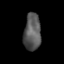
Tissue: lung
Cell type: Epithelial cells
Senescence score: 0.2003
Nuclear area (px): 615
Mean DAPI intensity: 88.192